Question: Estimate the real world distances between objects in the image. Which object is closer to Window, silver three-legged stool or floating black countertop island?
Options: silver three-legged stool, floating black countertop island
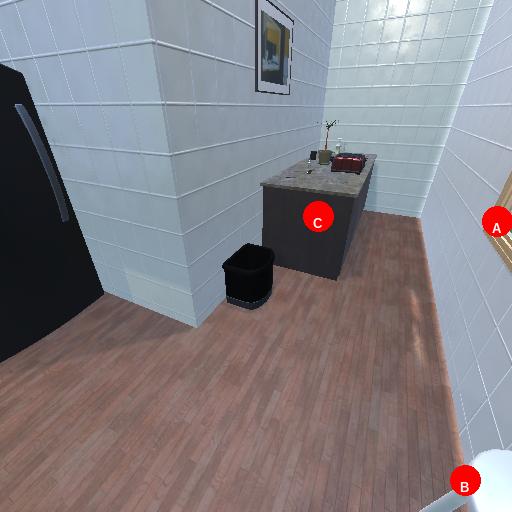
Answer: silver three-legged stool